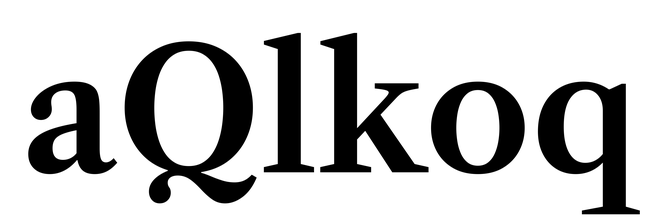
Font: LibreCaslonText_SemiBold